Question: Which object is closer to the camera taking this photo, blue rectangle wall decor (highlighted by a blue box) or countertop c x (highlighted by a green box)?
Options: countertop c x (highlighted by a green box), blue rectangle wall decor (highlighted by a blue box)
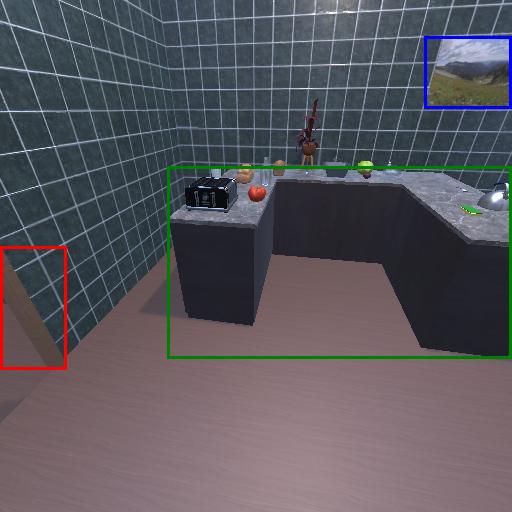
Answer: countertop c x (highlighted by a green box)